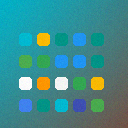
Screen state: on